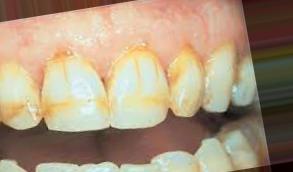
Condition: Tooth Discoloration